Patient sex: M
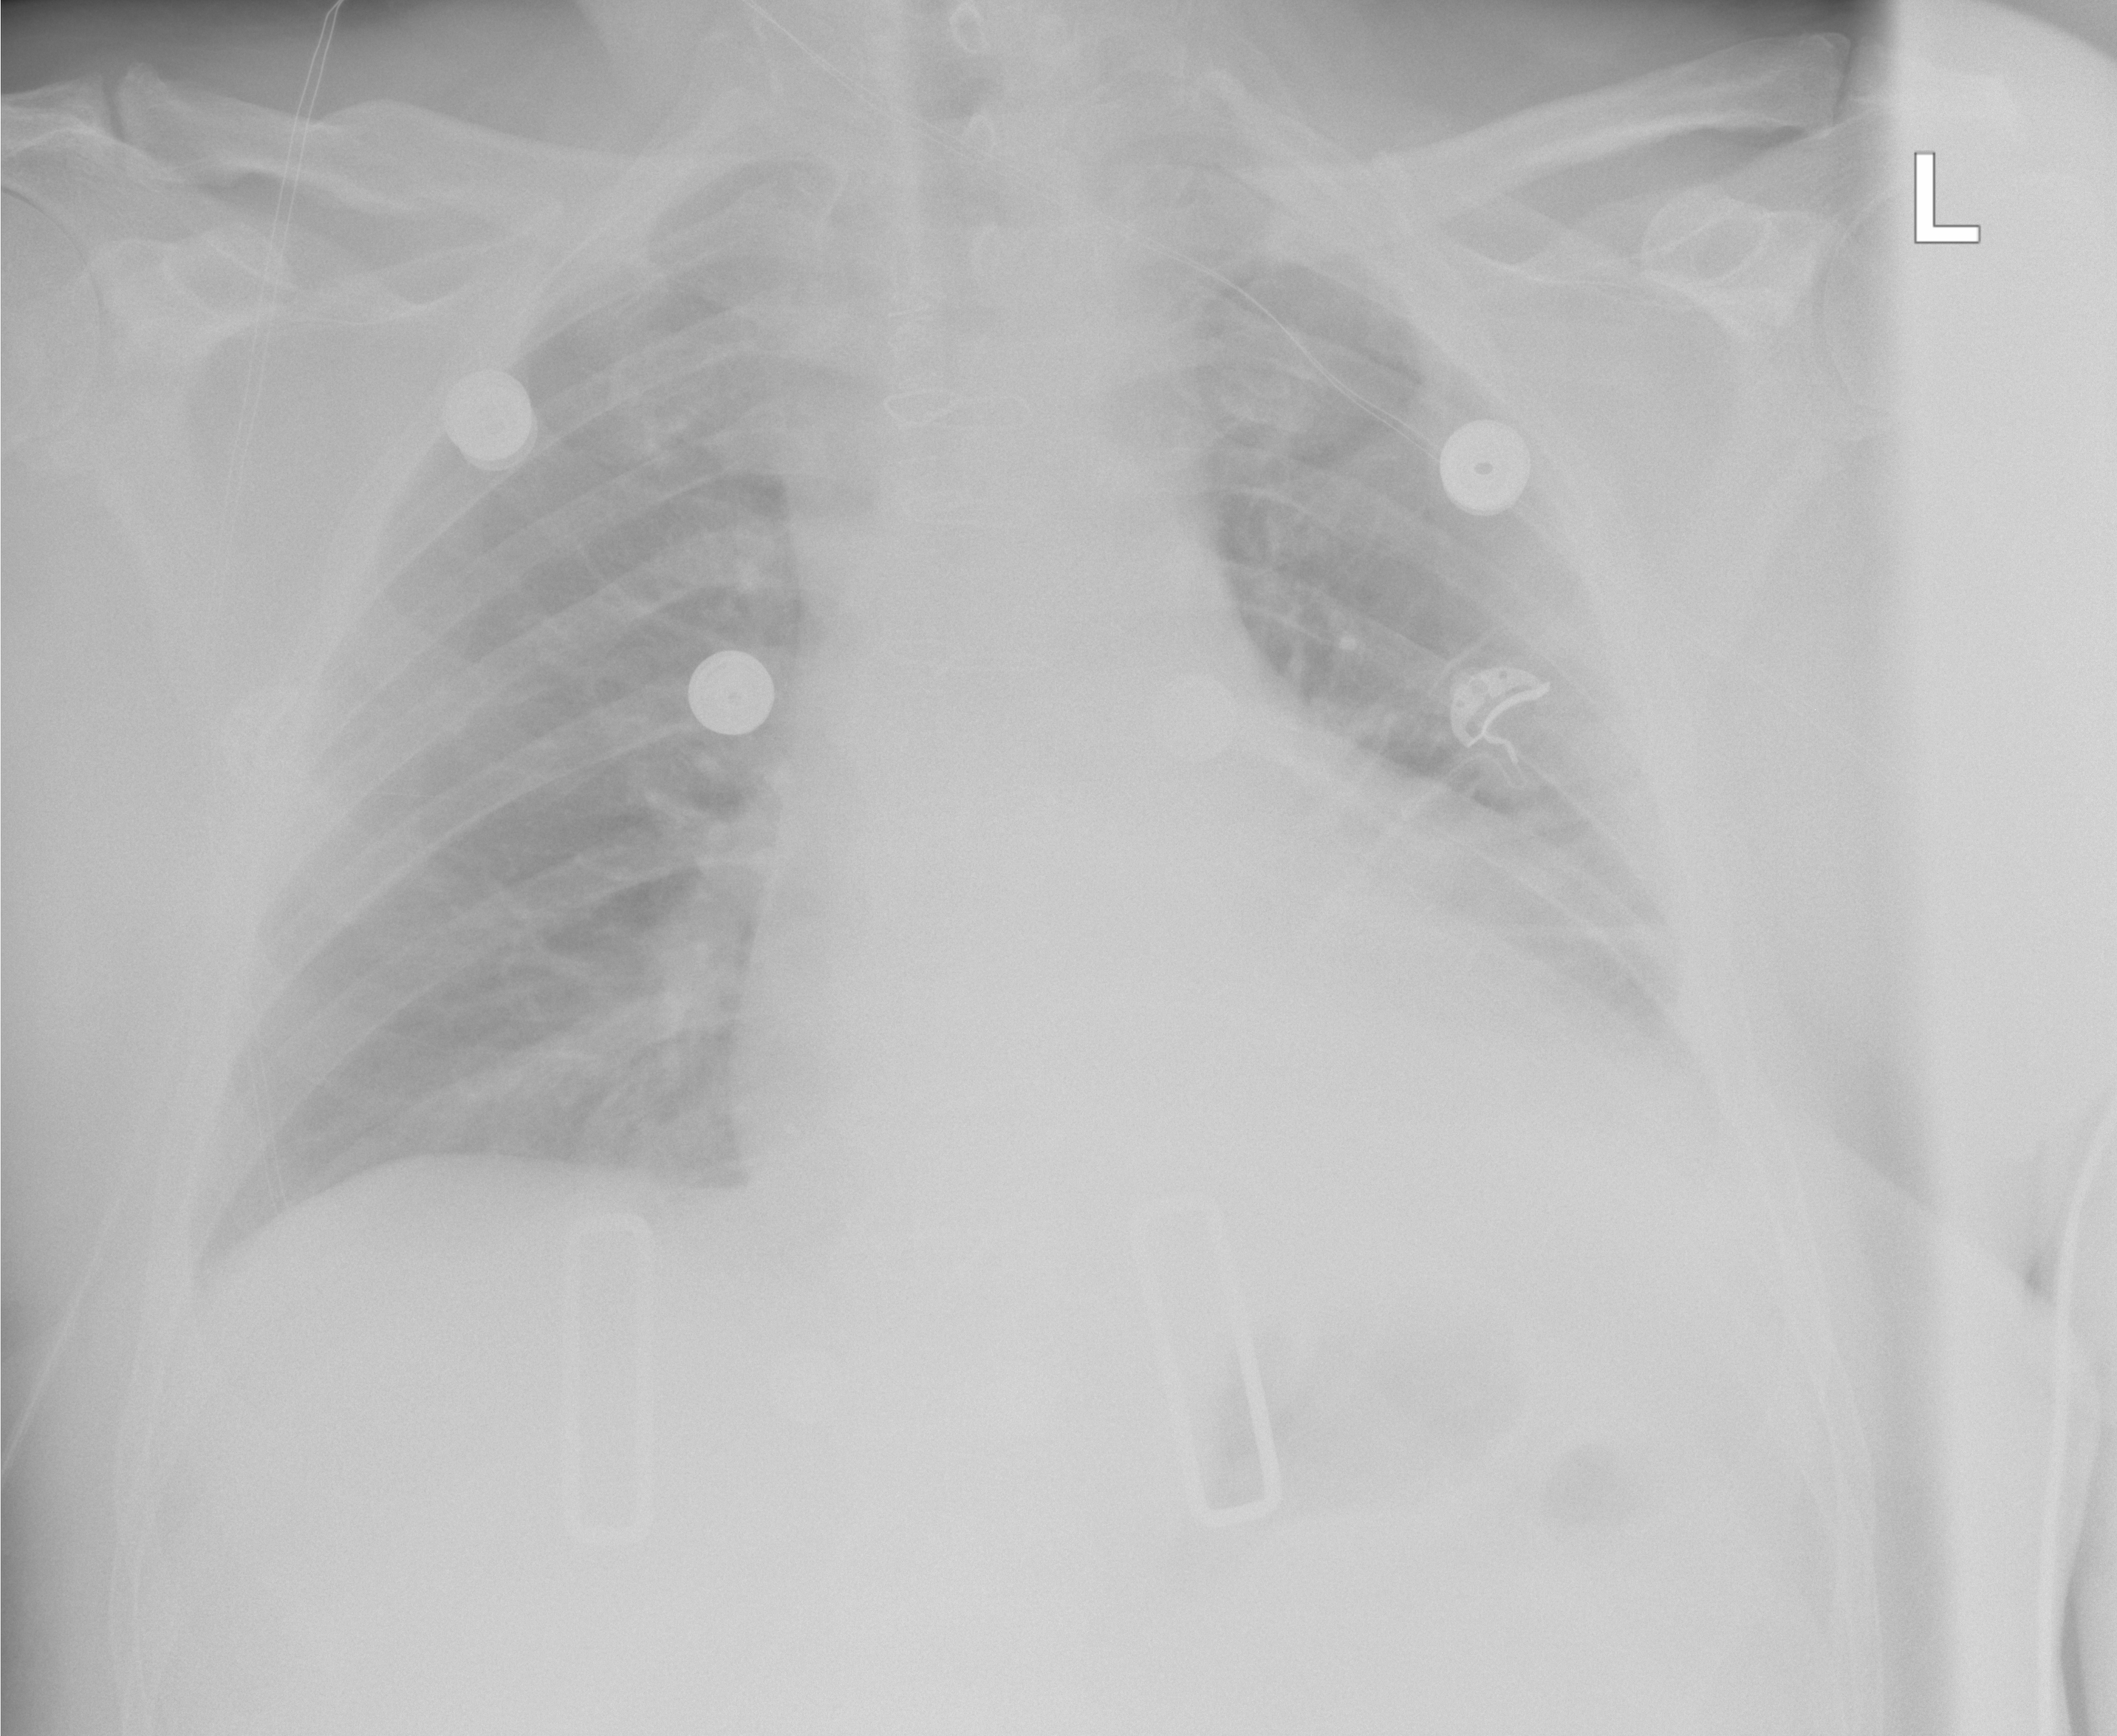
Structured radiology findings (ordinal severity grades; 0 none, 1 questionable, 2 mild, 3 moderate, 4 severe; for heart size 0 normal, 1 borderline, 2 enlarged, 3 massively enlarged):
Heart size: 2
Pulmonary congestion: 0
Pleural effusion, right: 0
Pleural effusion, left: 2
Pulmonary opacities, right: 0
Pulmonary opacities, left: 0
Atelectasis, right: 0
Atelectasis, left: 2